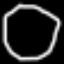
Label: octagon